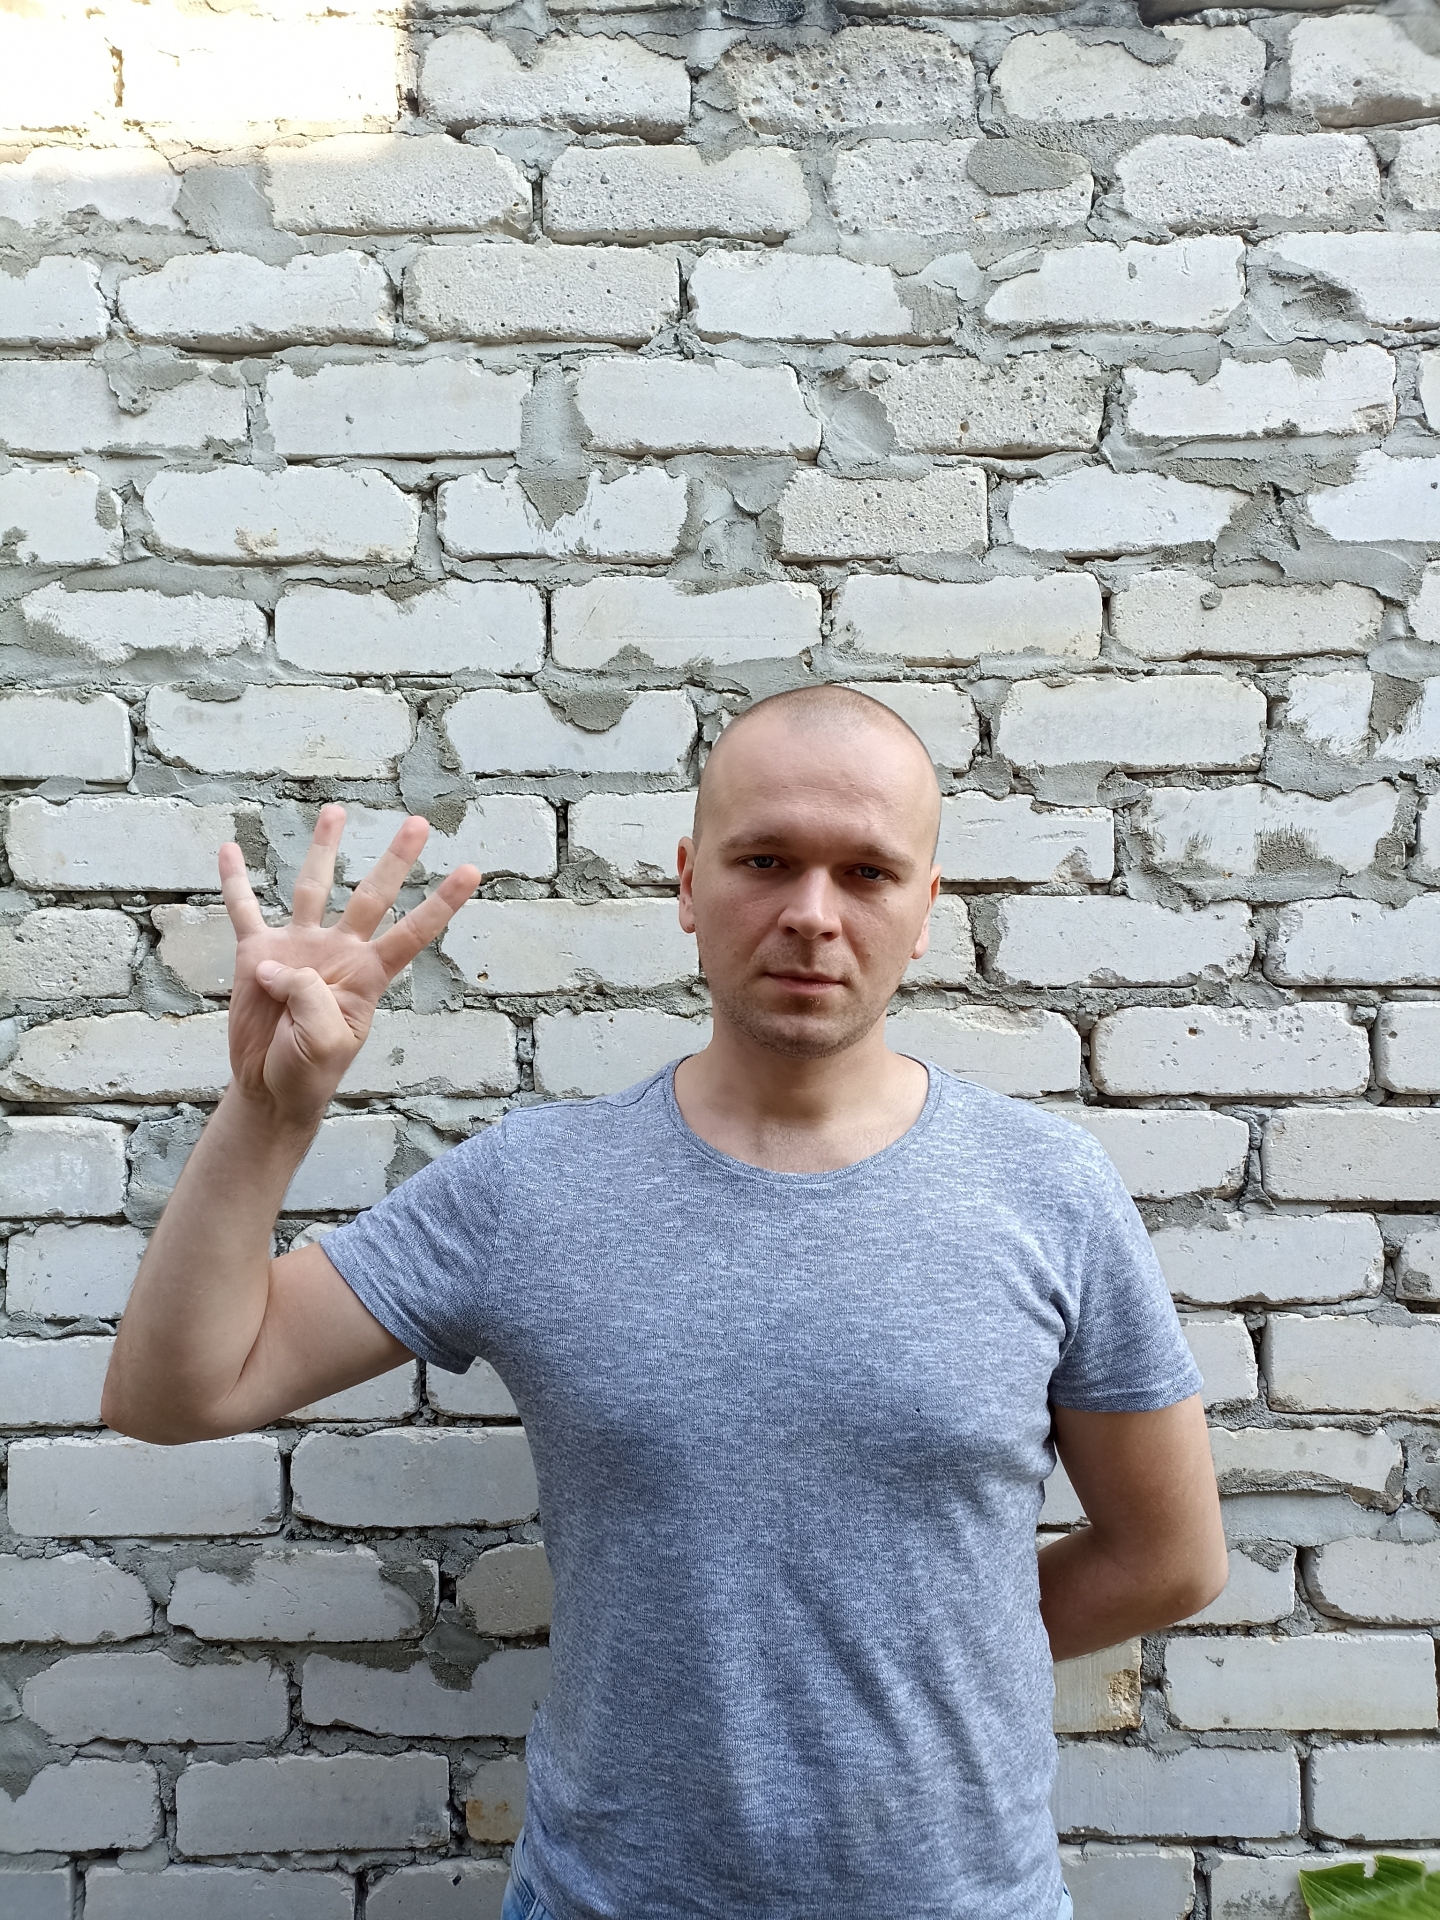
Label: clear